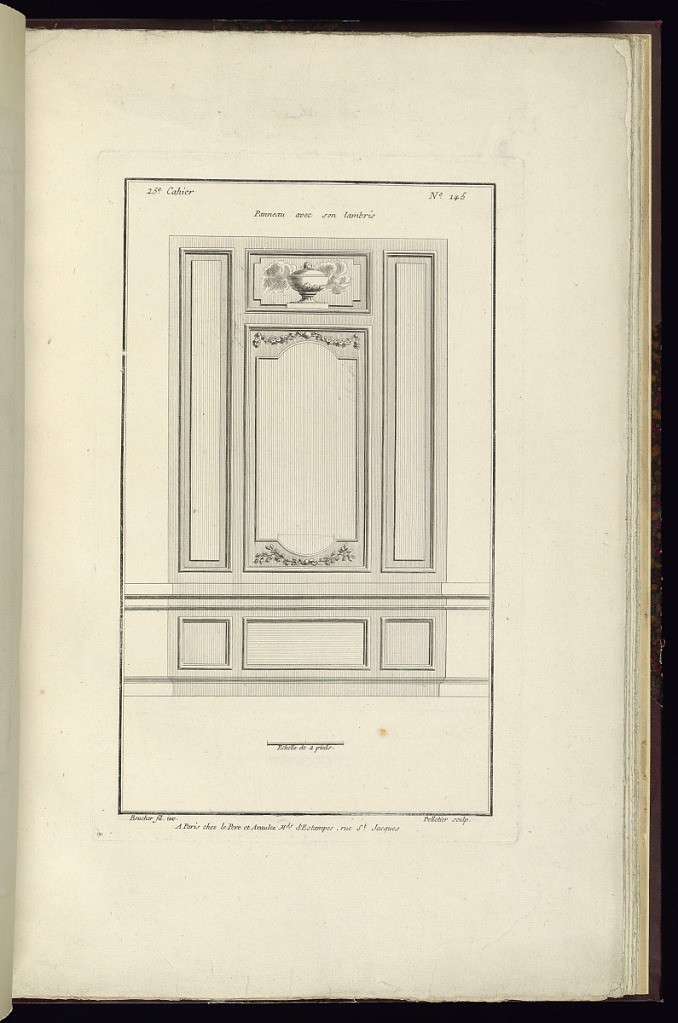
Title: Panneau avec son lambris
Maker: Juste-François Boucher, French, 1736 – 1782
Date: ca. 1775
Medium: Engraving on off white laid paper
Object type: Print
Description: Design for paneling with wainscoting, with ornament motifs including a relief of a censer, floral garland, and crossed branches. The plate is signed.